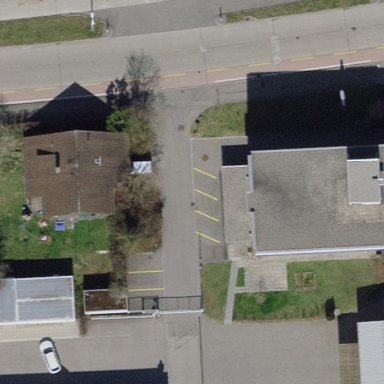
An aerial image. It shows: Industrial building with flat roof design.